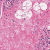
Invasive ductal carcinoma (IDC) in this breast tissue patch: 0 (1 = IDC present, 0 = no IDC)